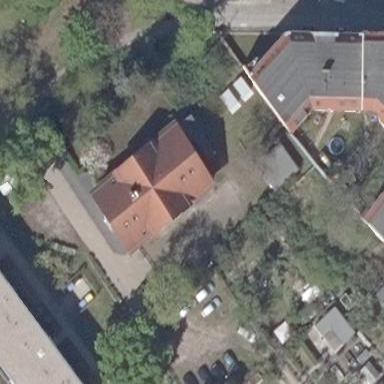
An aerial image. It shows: Civic building with gabled roof. It serves as community center.